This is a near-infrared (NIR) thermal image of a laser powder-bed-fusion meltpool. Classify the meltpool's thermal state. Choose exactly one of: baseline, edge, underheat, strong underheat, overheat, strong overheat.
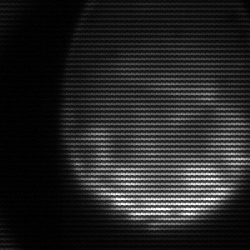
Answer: edge